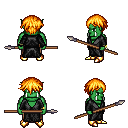
a pixel art fantasy rpg character, male body template, orc, green skin, gray robe, robe skirt, light blonde short bangs hairstyle, bracelets, gold boots, spear, four views (front, back, left, right), 2x2 character sprite sheet, small pixel art, hard edges, no anti-aliasing